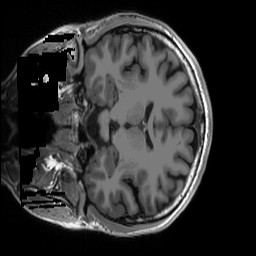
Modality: T1w
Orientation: coronal
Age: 32
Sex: female